Question: I have made a 'listview' with image and text as elements. If the data is text it displays text and if it is image it displays image.
When i click button from 'MainActivity' to the listview, the listview is displayed as needed, i.e images for image and text for text data.
The problem occurs when the listview activity is opened and any new data is inserted in db and the listview is refreshed. The data in the view is completely messed up. it shows image in the some of the text data.
But when i go back to the main activity and again come back to listview everything is perfect.
Can anyone please help me whats going wrong here.
I am using SimpleCursorAdaptor, CursorLoader.
MainActivity.java
'''
public class MainActivity extends ActionBarActivity implements LoaderCallbacks<Cursor>{
private TextView from, data;
private SimpleCursorAdapter dataAdapter;
private String TO_USER;
ConnectionService connService;
boolean mBounded;
@Override
public Loader<Cursor> onCreateLoader(int arg0, Bundle arg1) {
String[] projection = {MessageHelper.COLUMN_ID,
MessageHelper.COLUMN_FROM,
MessageHelper.COLUMN_DATA};
String args[] ={ "cid","data"};
CursorLoader cursorLoader = new CursorLoader(this,
MyContentProvider.CONTENT_URI, projection,
MessageHelper.COLUMN_CONVERSATION_ID + " = ?" + " AND " +
MessageHelper.COLUMN_EXIN + " = ?" ,args,
MessageHelper.COLUMN_RECIEVED_TIMESTAMP);
return cursorLoader;
}
public void onCreate(Bundle savedInstanceState) {
super.onCreate(savedInstanceState);
setListAdapter();
getLoaderManager().initLoader(0, null, this);
}
private void setListAdapter() {
String[] columns = new String[] {
MessageHelper.COLUMN_FROM,
MessageHelper.COLUMN_DATA
};
int[] to = new int[] {
R.id.data
};
Cursor cursor = loadMessage();
cursor.moveToFirst();
dataAdapter = new CustomCursorAdapter(
this,
R.layout.linear_listitem,
cursor,
columns,
to,
0);
listview.setAdapter(dataAdapter);
.
}
public void onLoaderReset(Loader<Cursor> loader) {
dataAdapter.swapCursor(null);
}
protected void onResume() {
super.onResume();
getLoaderManager().restartLoader(0, null, this);
}
protected void onRestart(){
super.onRestart();
}
'''
CursorAdapter.java
'''
import java.io.BufferedInputStream;
import java.io.File;
import java.io.FileNotFoundException;
import java.io.IOException;
import java.io.InputStream;
import java.net.URL;
import java.net.URLConnection;
import java.util.ArrayList;
import java.util.HashMap;
import java.util.Map;
import android.content.Context;
import android.database.Cursor;
import android.graphics.Bitmap;
import android.graphics.BitmapFactory;
import android.graphics.drawable.BitmapDrawable;
import android.graphics.drawable.ClipDrawable;
import android.net.Uri;
import android.os.Environment;
import android.provider.MediaStore;
import android.view.Gravity;
import android.view.LayoutInflater;
import android.view.View;
import android.view.ViewGroup;
import android.widget.CursorAdapter;
import android.widget.ImageView;
import android.widget.RelativeLayout;
//import android.widget.LinearLayout.LayoutParams;
import android.widget.RelativeLayout.LayoutParams;
import android.widget.SimpleCursorAdapter;
import android.widget.TextView;
import com.expert.sqllite.MessageChat;
import com.expert.sqllite.MessageHelper;
public class CustomCursorAdapter extends SimpleCursorAdapter {
private LayoutInflater mInflater;
private Map<Integer, ArrayList<MessageChat>> chatMapConId = new HashMap<Integer,
ArrayList<MessageChat>>();
public CustomCursorAdapter(Context context, int layout, Cursor c, String[] from, int[] to, int flags) {
super(context, layout, c, from, to,flags);
mInflater = (LayoutInflater)context.getSystemService
(Context.LAYOUT_INFLATER_SERVICE);
}
@Override
public void bindView(View view, Context context, Cursor cursor) {
MessageChat msgchat = new MessageChat();
msgchat.setData(cursor.getString(cursor.getColumnIndex(MessageHelper.COLUMN_DATA)));
msgchat.setFrom(cursor.getString(cursor.getColumnIndex(MessageHelper.COLUMN_FROM)));
ViewHolder holder;
if(!msgchat.getData().contains("-image-")){
holder = (ViewHolder) view.getTag();
}
else{
holder = (ViewHolder) view.getTag();
}
TextView dataMsg =(TextView)view.findViewById(R.id.data);
RelativeLayout.LayoutParams lp1 = new RelativeLayout.LayoutParams
(RelativeLayout.LayoutParams.WRAP_CONTENT, RelativeLayout.LayoutParams.WRAP_CONTENT);
ImageView imgMsg =null;
if(msgchat.getFrom().equalsIgnoreCase("me"))
{
if(!msgchat.getData().contains("-image-")){
dataMsg.setBackgroundResource
(R.drawable.speech_bubble_green);
dataMsg.setText(msgchat.getData());
}
else
{
String[] imageSplit=msgchat.getData().split("-image-");
Uri imgUri=Uri.parse(imageSplit[1]);
try {
imgMsg (ImageView)view.findViewById
(R.id.chat_image);
imgMsg.setImageBitmap(getThumbnail
(imgUri,context));
dataMsg.setVisibility(View.INVISIBLE);
} catch (FileNotFoundException e) {
// TODO Auto-generated catch block
e.printStackTrace();
} catch (IOException e) {
// TODO Auto-generated catch block
e.printStackTrace();
}
}
lp1.addRule(RelativeLayout.ALIGN_PARENT_RIGHT);
}
else
{
if(!msgchat.getData().contains("-image-")){
dataMsg.setBackgroundResource
(R.drawable.speech_bubble_orange);
dataMsg.setText(msgchat.getData());
}
else{
String[] imageSplit=msgchat.getData().split("-image-");
Uri imgUri=Uri.parse(imageSplit[1]);
try {
imgMsg =(ImageView)view.findViewById
(R.id.chat_image);
imgMsg.setImageBitmap(getThumbnail
(imgUri,context));
imgMsg.setBackgroundResource
(R.drawable.speech_bubble_orange);
dataMsg.setVisibility(View.INVISIBLE);
} catch (FileNotFoundException e) {
// TODO Auto-generated catch block
e.printStackTrace();
} catch (IOException e) {
// TODO Auto-generated catch block
e.printStackTrace();
}
}
lp1.addRule(RelativeLayout.ALIGN_PARENT_LEFT);
}
if(!msgchat.getData().contains("-image-")){
dataMsg.setLayoutParams(lp1);
dataMsg.setTextColor(R.color.textColor);
}
else{
imgMsg.setLayoutParams(lp1);
}
}
@Override
public View newView(Context context, Cursor cursor, ViewGroup parent) {
// TODO Auto-generated method stub
File imageFile;
View rowView = mInflater.inflate(R.layout.linear_listitem, parent, false);
View rowViewImage = mInflater.inflate(R.layout.linear_listitem_image, parent, false);
ViewHolder holder = null;
ViewHolderImage holderImage = null;
String data = cursor.getString(cursor.getColumnIndex(MessageHelper.COLUMN_DATA));
String path = null;
if(data.contains("-image-")){
path = data.split("-image-")[1];
}
holder = new ViewHolder();
holder.data = (TextView)rowView.findViewById(R.id.data);
holder.imageHolder = (ImageView)rowViewImage.findViewById(R.id.chat_image);
rowView.setTag(holder);
return rowView;
}
class ViewHolder
{
TextView data,from;
ImageView imageHolder ;
}
class ViewHolderImage
{
ImageView imageHolder ;
}
public static Bitmap getThumbnail(Uri uri,Context context) throw FileNotFoundException,IOException{
InputStream input = context.getContentResolver().openInputStream(uri);
BitmapFactory.Options onlyBoundsOptions = new BitmapFactory.Options();
onlyBoundsOptions.inJustDecodeBounds = true;
onlyBoundsOptions.inDither=true;//optional
onlyBoundsOptions.inPreferredConfig=Bitmap.Config.ARGB_8888;//optional
BitmapFactory.decodeStream(input, null, onlyBoundsOptions);
input.close();
if ((onlyBoundsOptions.outWidth == -1) || (onlyBoundsOptions.outHeight == -1))
return null;
int originalSize = (onlyBoundsOptions.outHeight > onlyBoundsOptions.outWidth) ?
onlyBoundsOptions.outHeight : onlyBoundsOptions.outWidth;
// double ratio = (originalSize > THUMBNAIL_SIZE) ? (originalSize / THUMBNAIL_SIZE): 1.0;
double ratio = 1.0;
BitmapFactory.Options bitmapOptions = new BitmapFactory.Options();
//bitmapOptions.inSampleSize = getPowerOfTwoForSampleRatio(ratio);
bitmapOptions.inSampleSize = 2;
bitmapOptions.inMutable = true;
bitmapOptions.inDither=true;//optional
bitmapOptions.inPreferredConfig=Bitmap.Config.RGB_565;//optional
bitmapOptions.outHeight=150;
bitmapOptions.outWidth=150;
input = context.getContentResolver().openInputStream(uri);
Bitmap bitmap = BitmapFactory.decodeStream(input, null, bitmapOptions);
input.close();
//bitmap.setWidth(400);
//bitmap.setHeight(400);
return bitmap;
}
private static int getPowerOfTwoForSampleRatio(double ratio){
int k = Integer.highestOneBit((int)Math.floor(ratio));
if(k==0) return 1;
else return k;
}
'''
}
If i have data only text or only image. Then the list view is perfect. The problem i think is when both the view i.e text and image comes into picture.
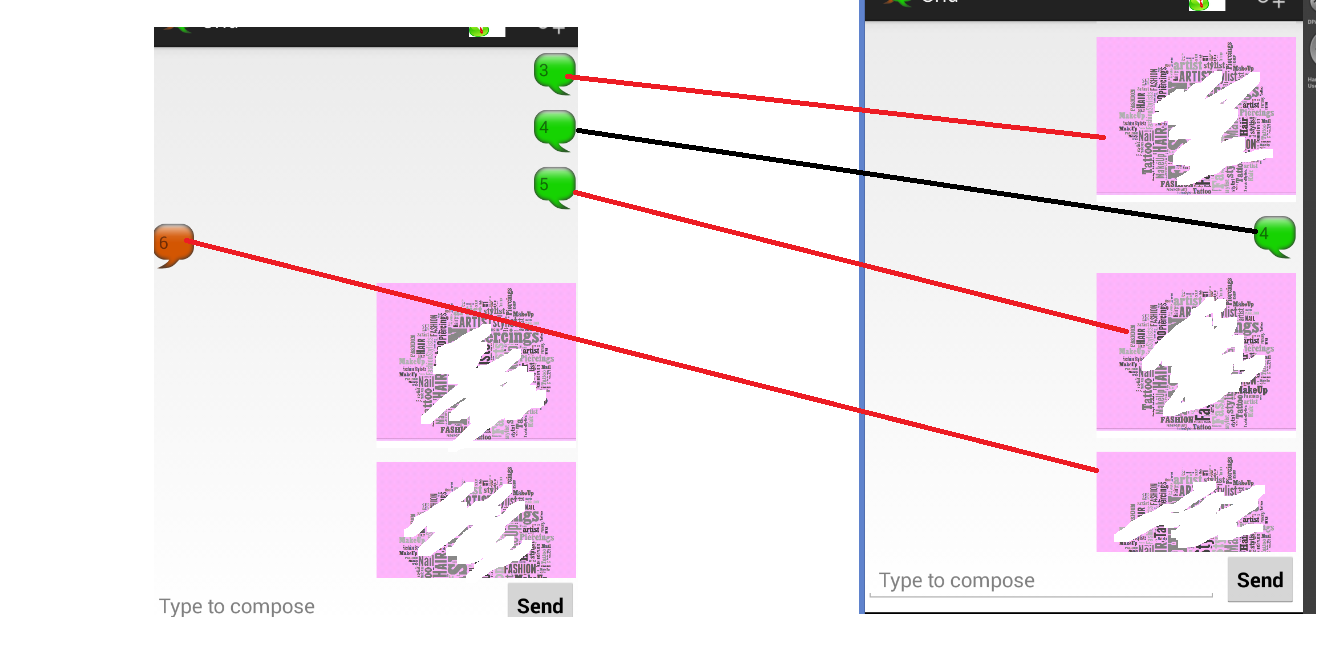
Answer: '''
@Override
public int getItemViewType(int position) {
Cursor cursor = (Cursor) getItem(position);
return getItemViewType(cursor);
}
@Override
public int getViewTypeCount() {
return 2;
}
'''
These method has solved the problem of improper display